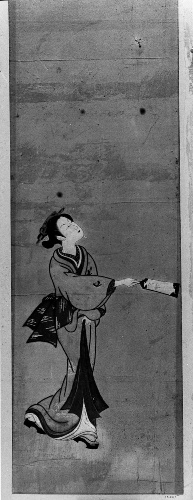
Date: 18th century
Object type: Hanging scroll
Classification: Paintings
Medium: Hanging scroll; ink and color on paper
Culture: Japan
Period: Edo period (1615–1868)
Dimensions: 30 5/8 x 10 1/4 in. (77.8 x 26 cm)
Department: Asian Art
Credit line: Gift of Mrs. Henry J. Bernheim, 1945
Accession year: 1945
Repository: Metropolitan Museum of Art, New York, NY
Tags: Women|Games